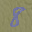
Label: 8